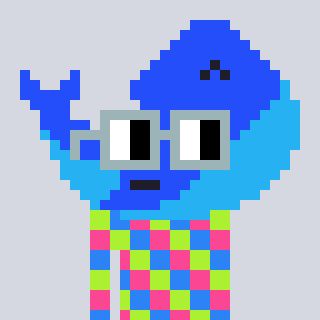
a pixel art character with square dark gray glasses, a whale-shaped head and a computerblue-colored body on a cool background